Question: This is a snake game. How many steps do you need to take from the current state to eat two foods one after another (regardless of the order of the two foods)?
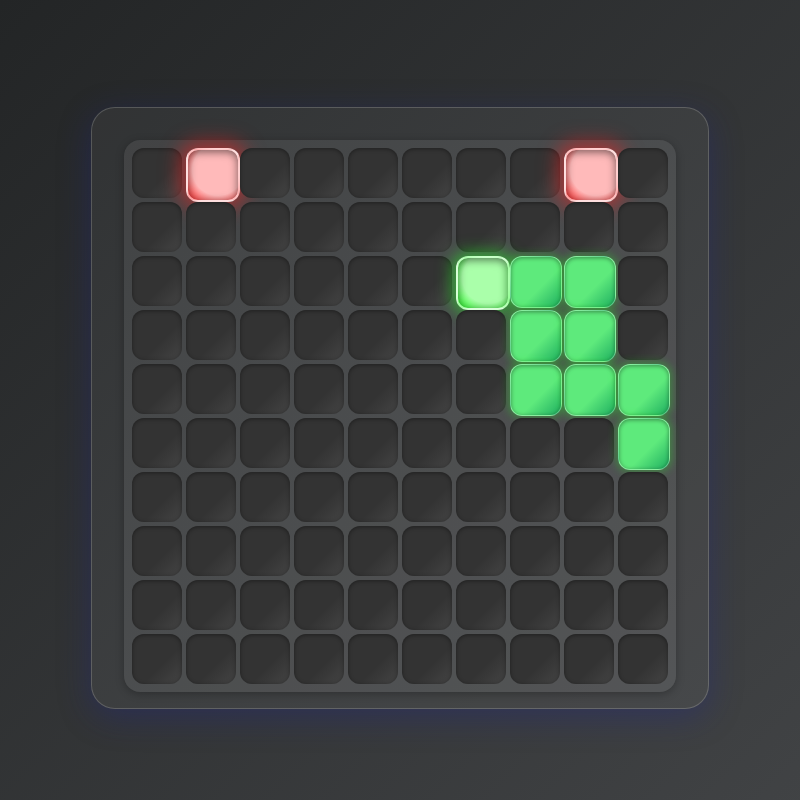
Answer: 11